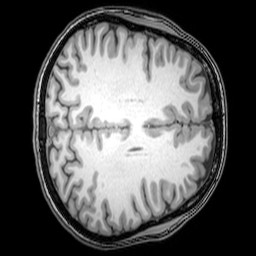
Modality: T1w
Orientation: axial
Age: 24
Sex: female
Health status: healthy
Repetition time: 0.081 s
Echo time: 0.037 s